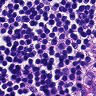
Metastatic tissue present: no